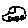
Label: car